Question: After my cursor/carret is placed on a variable, its usage in the code is highlighted automatically as in the snapshot below. It distracts me. I want to temporary turn it off.
I search for this and got the similar issue <URL> but it relates to the 'search text'.
I'm looking for turning it off for 'variable usage'.
What is the hotkey to temporary turn off highlight for variable usage?

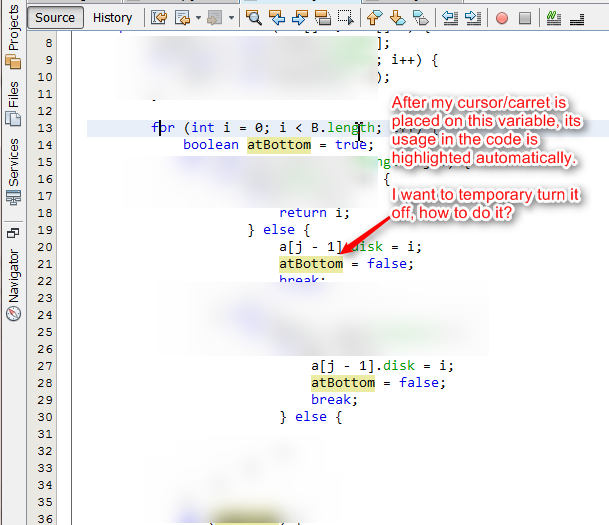
Answer: From checking the keymap and doing a quick web search, there doesn't currently seem to be a hotkey.
However, you can toggle it in the options:
(7.0) Tools -> Options -> Editor -> Mark Occurrences.
To get a hotkey for this, you can <URL>.